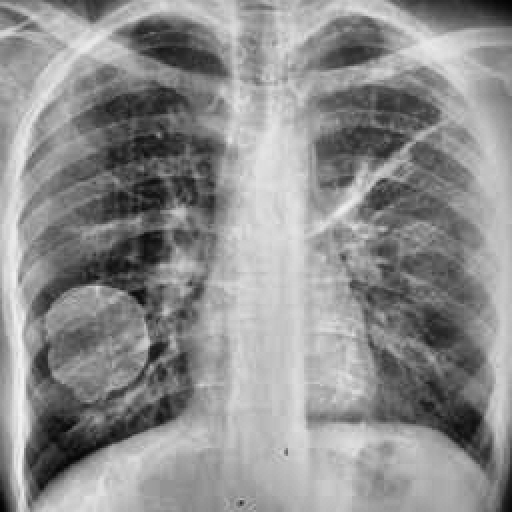
Finding: TUBERCULOSIS